Field crop: maize
Growth stage: 2
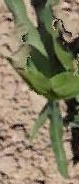
Species: maize